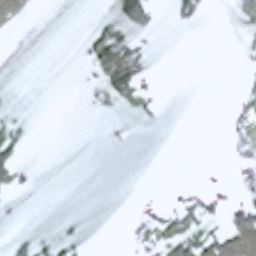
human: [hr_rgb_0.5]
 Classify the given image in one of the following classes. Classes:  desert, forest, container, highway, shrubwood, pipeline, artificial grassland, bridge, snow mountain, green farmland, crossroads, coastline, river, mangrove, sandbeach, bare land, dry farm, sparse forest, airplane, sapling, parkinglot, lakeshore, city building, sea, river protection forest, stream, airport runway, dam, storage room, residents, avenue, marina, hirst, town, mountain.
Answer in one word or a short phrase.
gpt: snow mountain